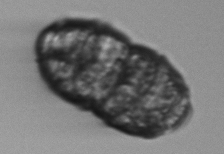
Label: Margalefidinium